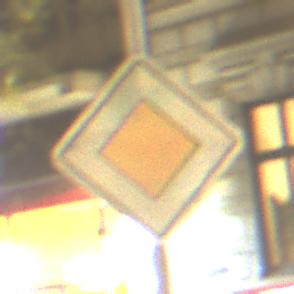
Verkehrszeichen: Vorfahrtsstrasse
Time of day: Night
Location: Outdoor (Urban)
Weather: Clear
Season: NotSpecified
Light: Artificial